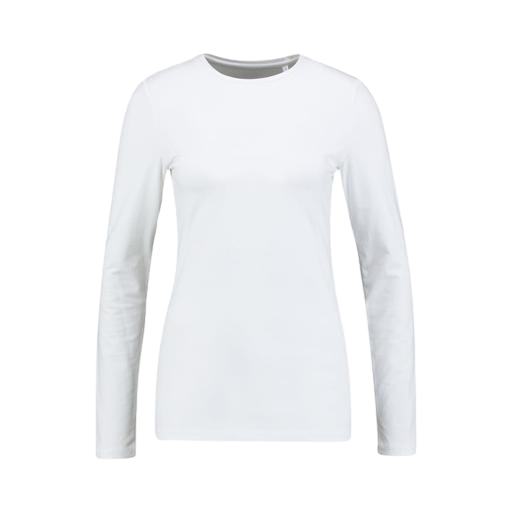
white women's classic long-sleeve t-shirt, white modern long sleeve crew tee, white pima long sleeve crew tee, white background